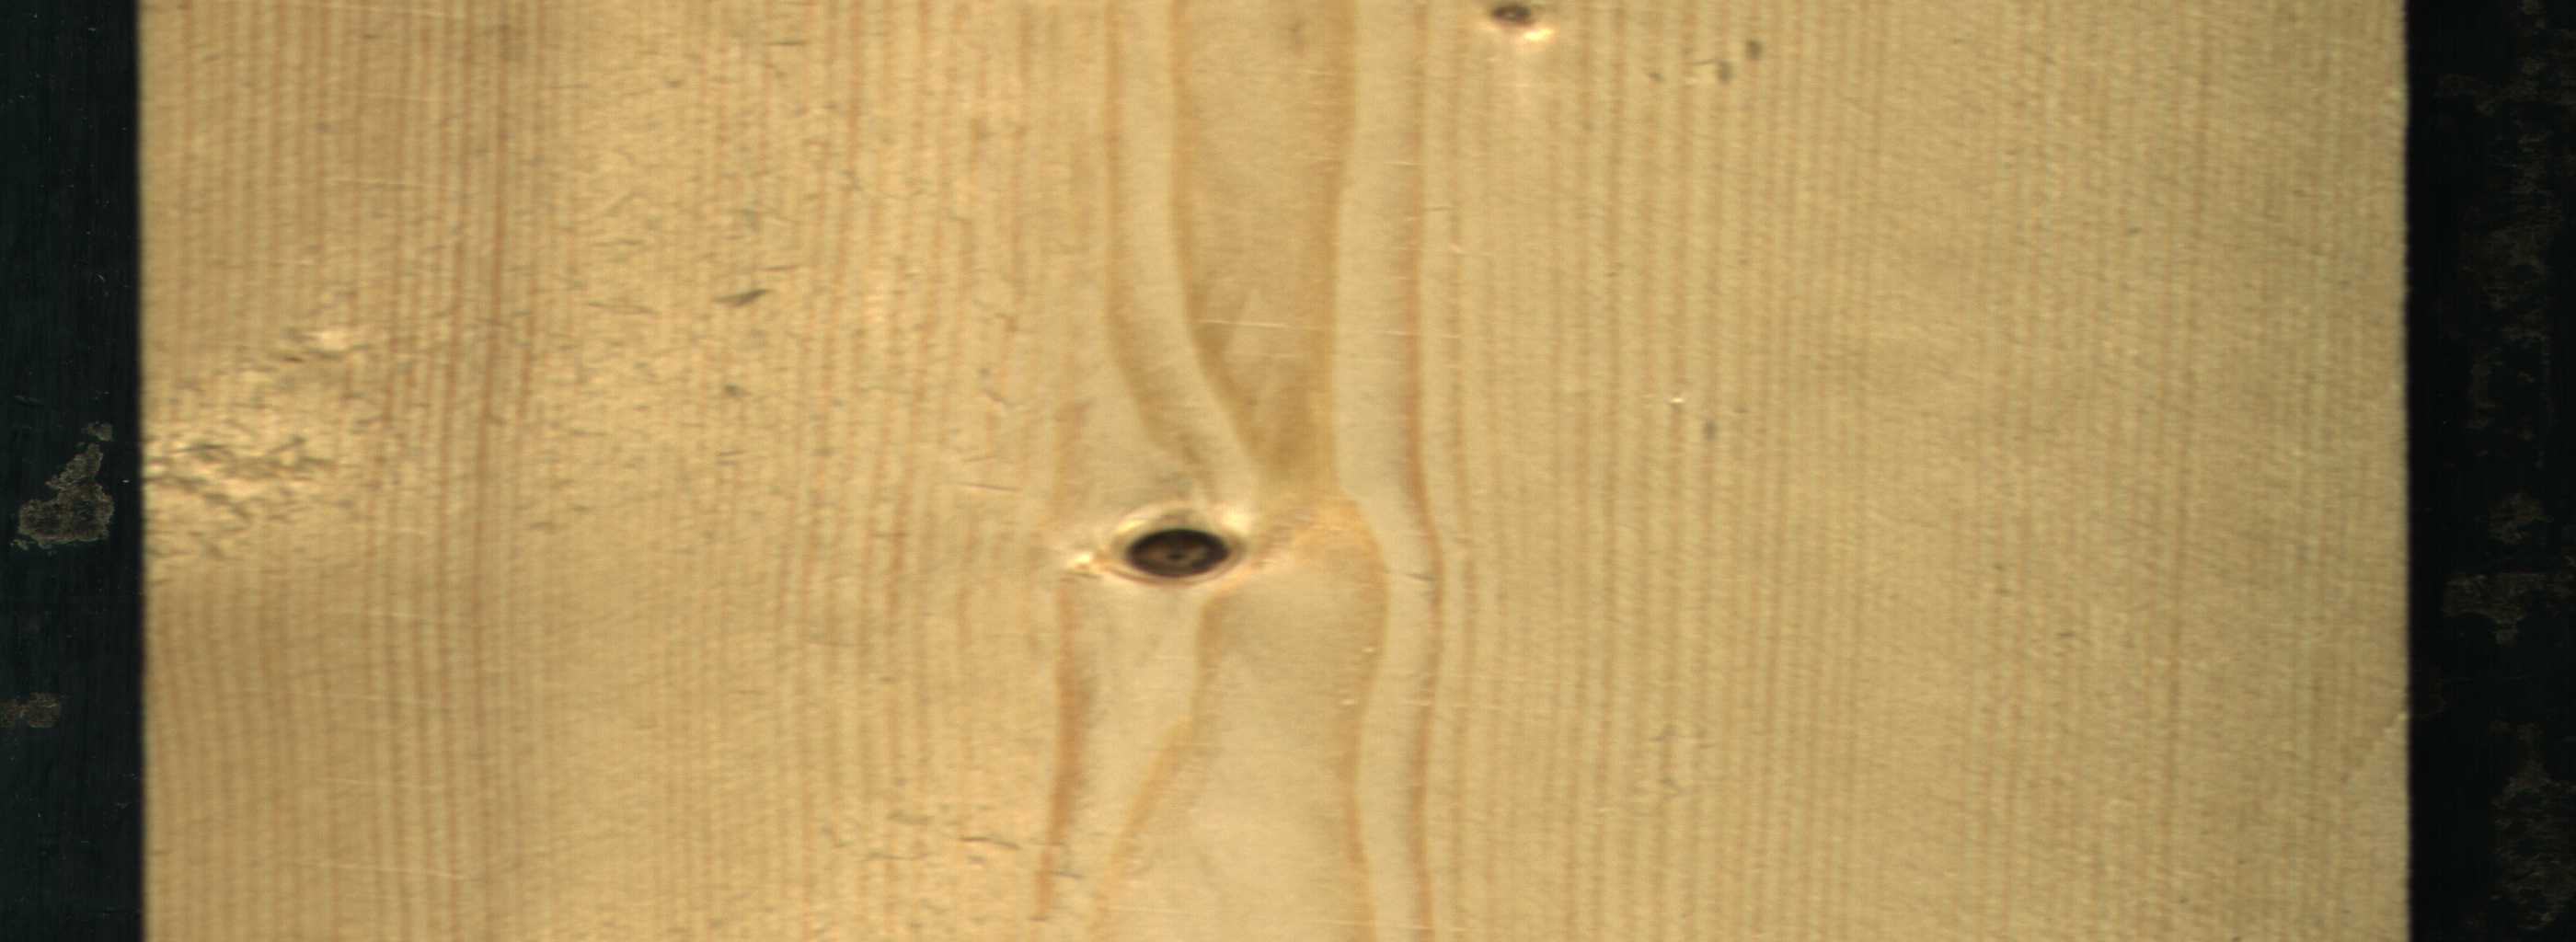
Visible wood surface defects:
Dead_Knot
Live_Knot